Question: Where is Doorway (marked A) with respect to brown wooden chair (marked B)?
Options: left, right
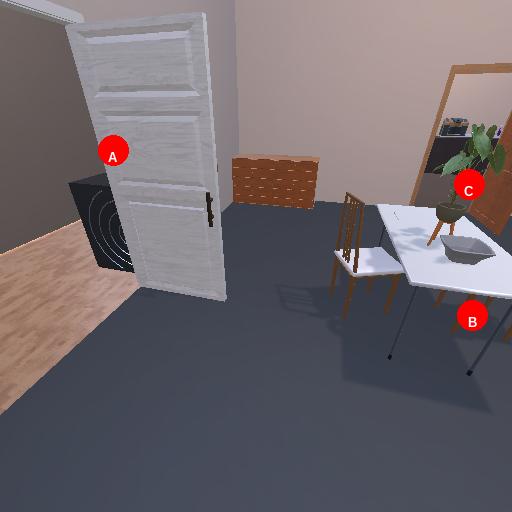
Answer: left